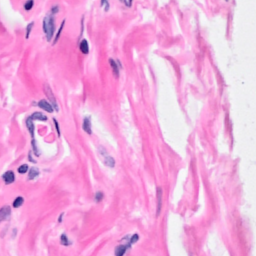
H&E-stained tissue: Breast